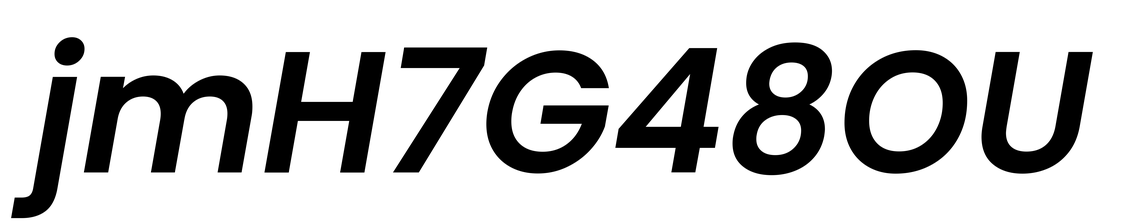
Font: Poppins-SemiBoldItalic